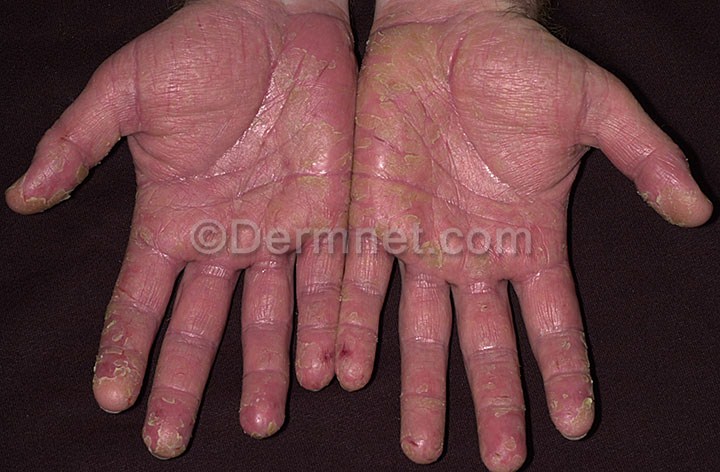
Disease: Eczema Photos